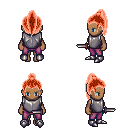
a pixel art fantasy rpg character, female body template, human, dark skin, steel chest armor, magenta pants, red long topknot hairstyle, metal boots, dagger, four views (front, back, left, right), 2x2 character sprite sheet, small pixel art, hard edges, no anti-aliasing